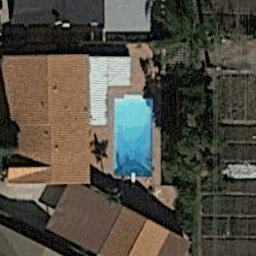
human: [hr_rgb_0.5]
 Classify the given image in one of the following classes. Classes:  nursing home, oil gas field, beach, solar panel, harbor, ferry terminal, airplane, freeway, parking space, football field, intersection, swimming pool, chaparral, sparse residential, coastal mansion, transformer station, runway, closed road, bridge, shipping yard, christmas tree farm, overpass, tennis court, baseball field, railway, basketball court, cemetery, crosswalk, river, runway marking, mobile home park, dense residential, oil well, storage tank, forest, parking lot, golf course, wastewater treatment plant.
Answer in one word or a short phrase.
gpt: swimming pool